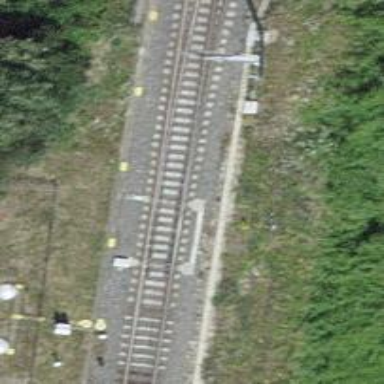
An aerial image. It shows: Railway siding with rails.